\RaggedRight
\fontsize{12}{18}\selectfont

如图，在矩形$ABCD$中，$AB = 3\mathrm{cm}$，$BC = 4\mathrm{cm}$，动点$P$以$2\mathrm{cm/s}$的速度从点$A$出发，沿$AC$向点$C$移动，同时动点$Q$以$1\mathrm{cm/s}$的速度从$C$出发，沿$CB$向点$B$移动。设$P$、$Q$两点移动时间为$t\mathrm{s}(0 < t < 2.5)$。

\vspace{1em}
(1) $CQ = \underline{\quad\quad}\ \mathrm{cm}$，$CP = \underline{\quad\quad}\ \mathrm{cm}$；（用含$t$的式子表示）

\vspace{1em}
(2) 当运动时间为多少秒时，$\triangle CPQ$与$\triangle CAB$相似。
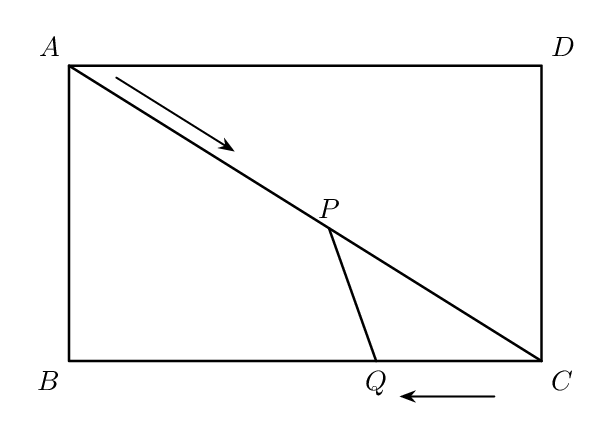
【解答】
\raggedright
\fontsize{12}{18}\selectfont

【答案】(1)$t$，$(5 - 2t)$；
(2)$\frac{20}{13}$秒与$\frac{25}{14}$秒。

【分析】本题考查了矩形的性质，勾股定理，相似三角形的判定和性质，利用分类讨论的思想解决问题是关键。

（1）先求出$AC = 5\mathrm{cm}$，进而表示出$CQ$和$CP$的长度即可；

（2）由题意可知，$\angle PCQ = \angle ACB$，再分两种情况讨论，利用相似三角形的判定和性质求解即可。

【详解】（1）解：在矩形$ABCD$中，$AB = 3\mathrm{cm}$，$BC = 4\mathrm{cm}$，
\[
\therefore AC = \sqrt{AB^2 + BC^2} = 5\mathrm{cm},
\]
$\because$动点$P$以$2\mathrm{cm/s}$的速度移动，动点$Q$以$1\mathrm{cm/s}$的速度移动，
\[
\therefore CQ = t\mathrm{cm},\ CP = AC - AP = (5 - 2t)\mathrm{cm},
\]
故答案为：$t$，$(5 - 2t)$；

（2）解：由题意可知，$\angle PCQ = \angle ACB$，

$^{\textcircled{1}}$ 如图1，当$\angle PQC = 90^\circ$时，$\triangle CPQ \backsim \triangle CAB$，

\[
\therefore \frac{PC}{AC} = \frac{CQ}{BC},\ \text{即}\ \frac{5 - 2t}{5} = \frac{t}{4}
\]
解得：$t = \frac{20}{13}$（秒）；

$^{\textcircled{2}}$ 如图2，当$\angle CPQ = 90^\circ$时，$\triangle CPQ \backsim \triangle CBA$，

\[
\therefore \frac{CP}{CB} = \frac{CQ}{CA},\ \text{即}\ \frac{5 - 2t}{4} = \frac{t}{5}
\]
解得：$t = \frac{25}{14}$（秒）。

综上所述，$t$为$\frac{20}{13}$秒与$\frac{25}{14}$秒时，$\triangle CPQ$与$\triangle CAB$相似。
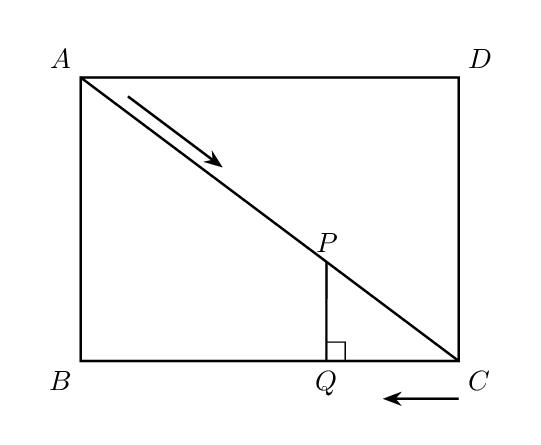
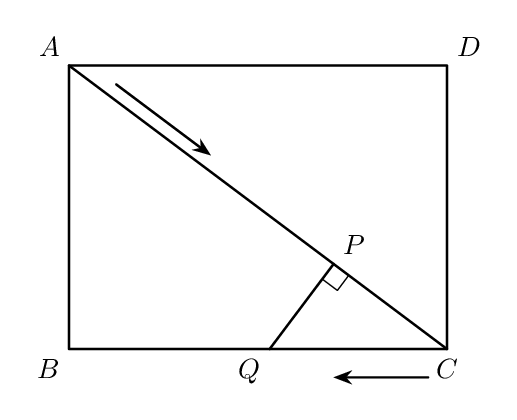